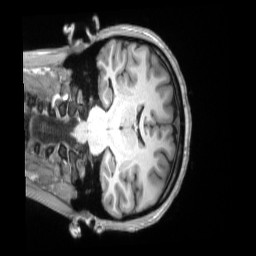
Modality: T1w
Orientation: coronal
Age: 21
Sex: female
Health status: ill
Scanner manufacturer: siemens
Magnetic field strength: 3 T
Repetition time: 2.2 s
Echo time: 0.00157 s